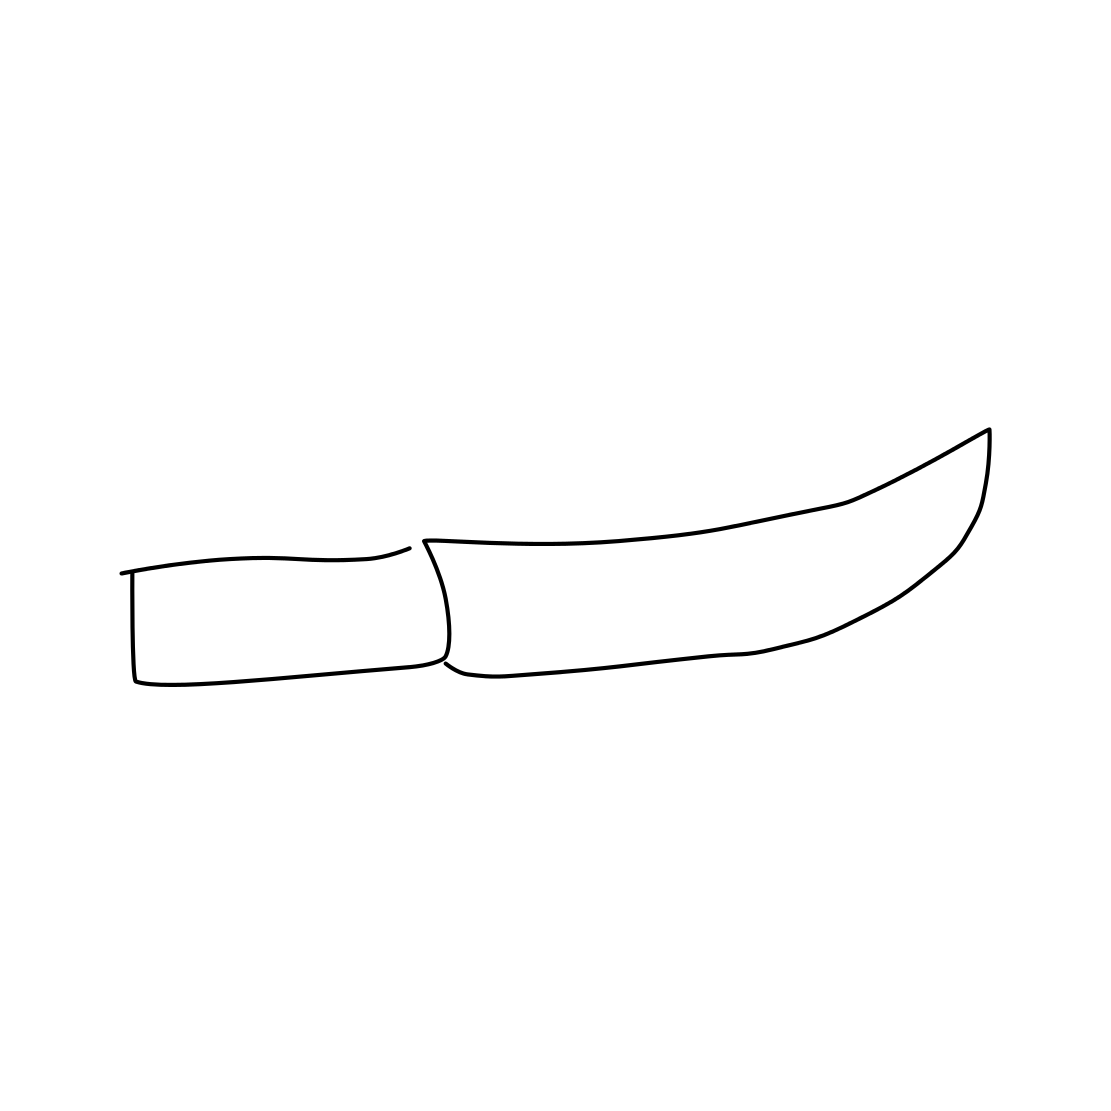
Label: knife